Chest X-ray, PA view. Patient: 8 years old, sex M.
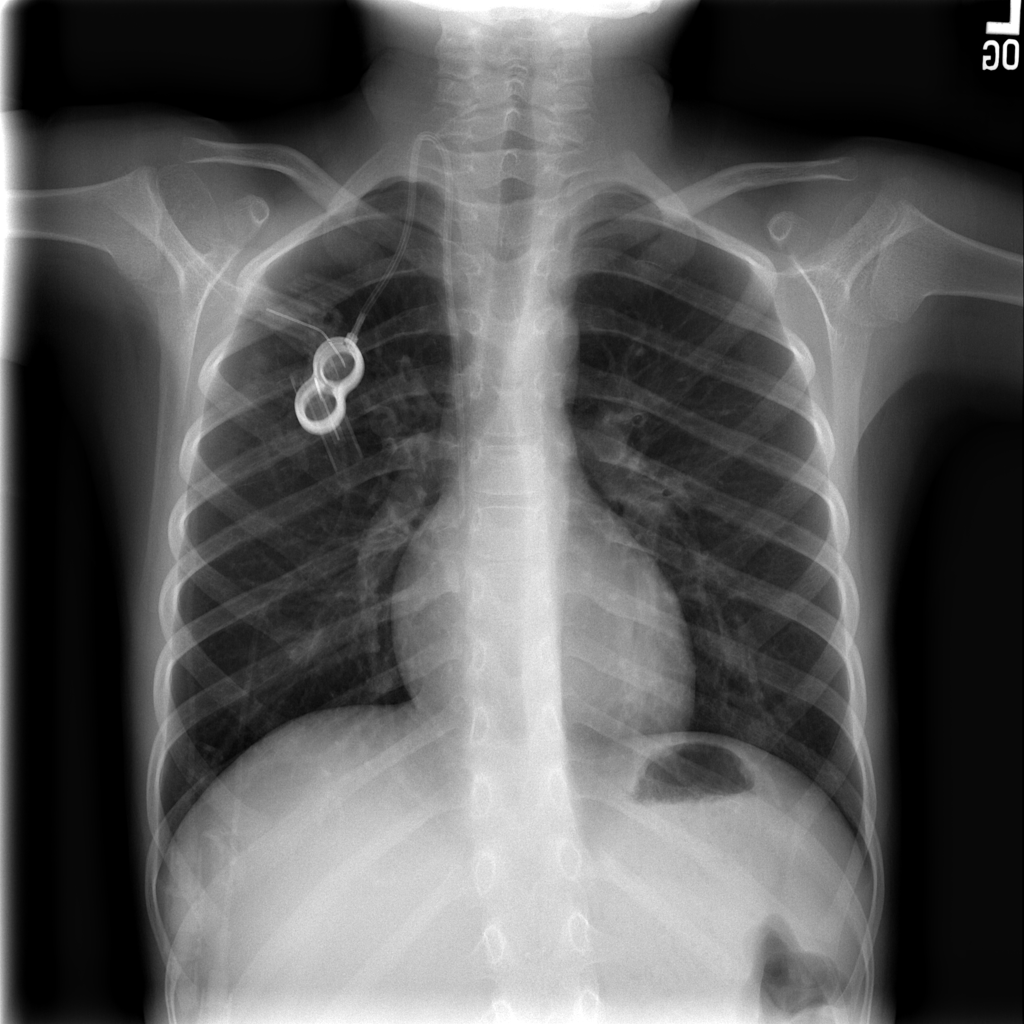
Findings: No Finding